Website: macys
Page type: delivery-shipping
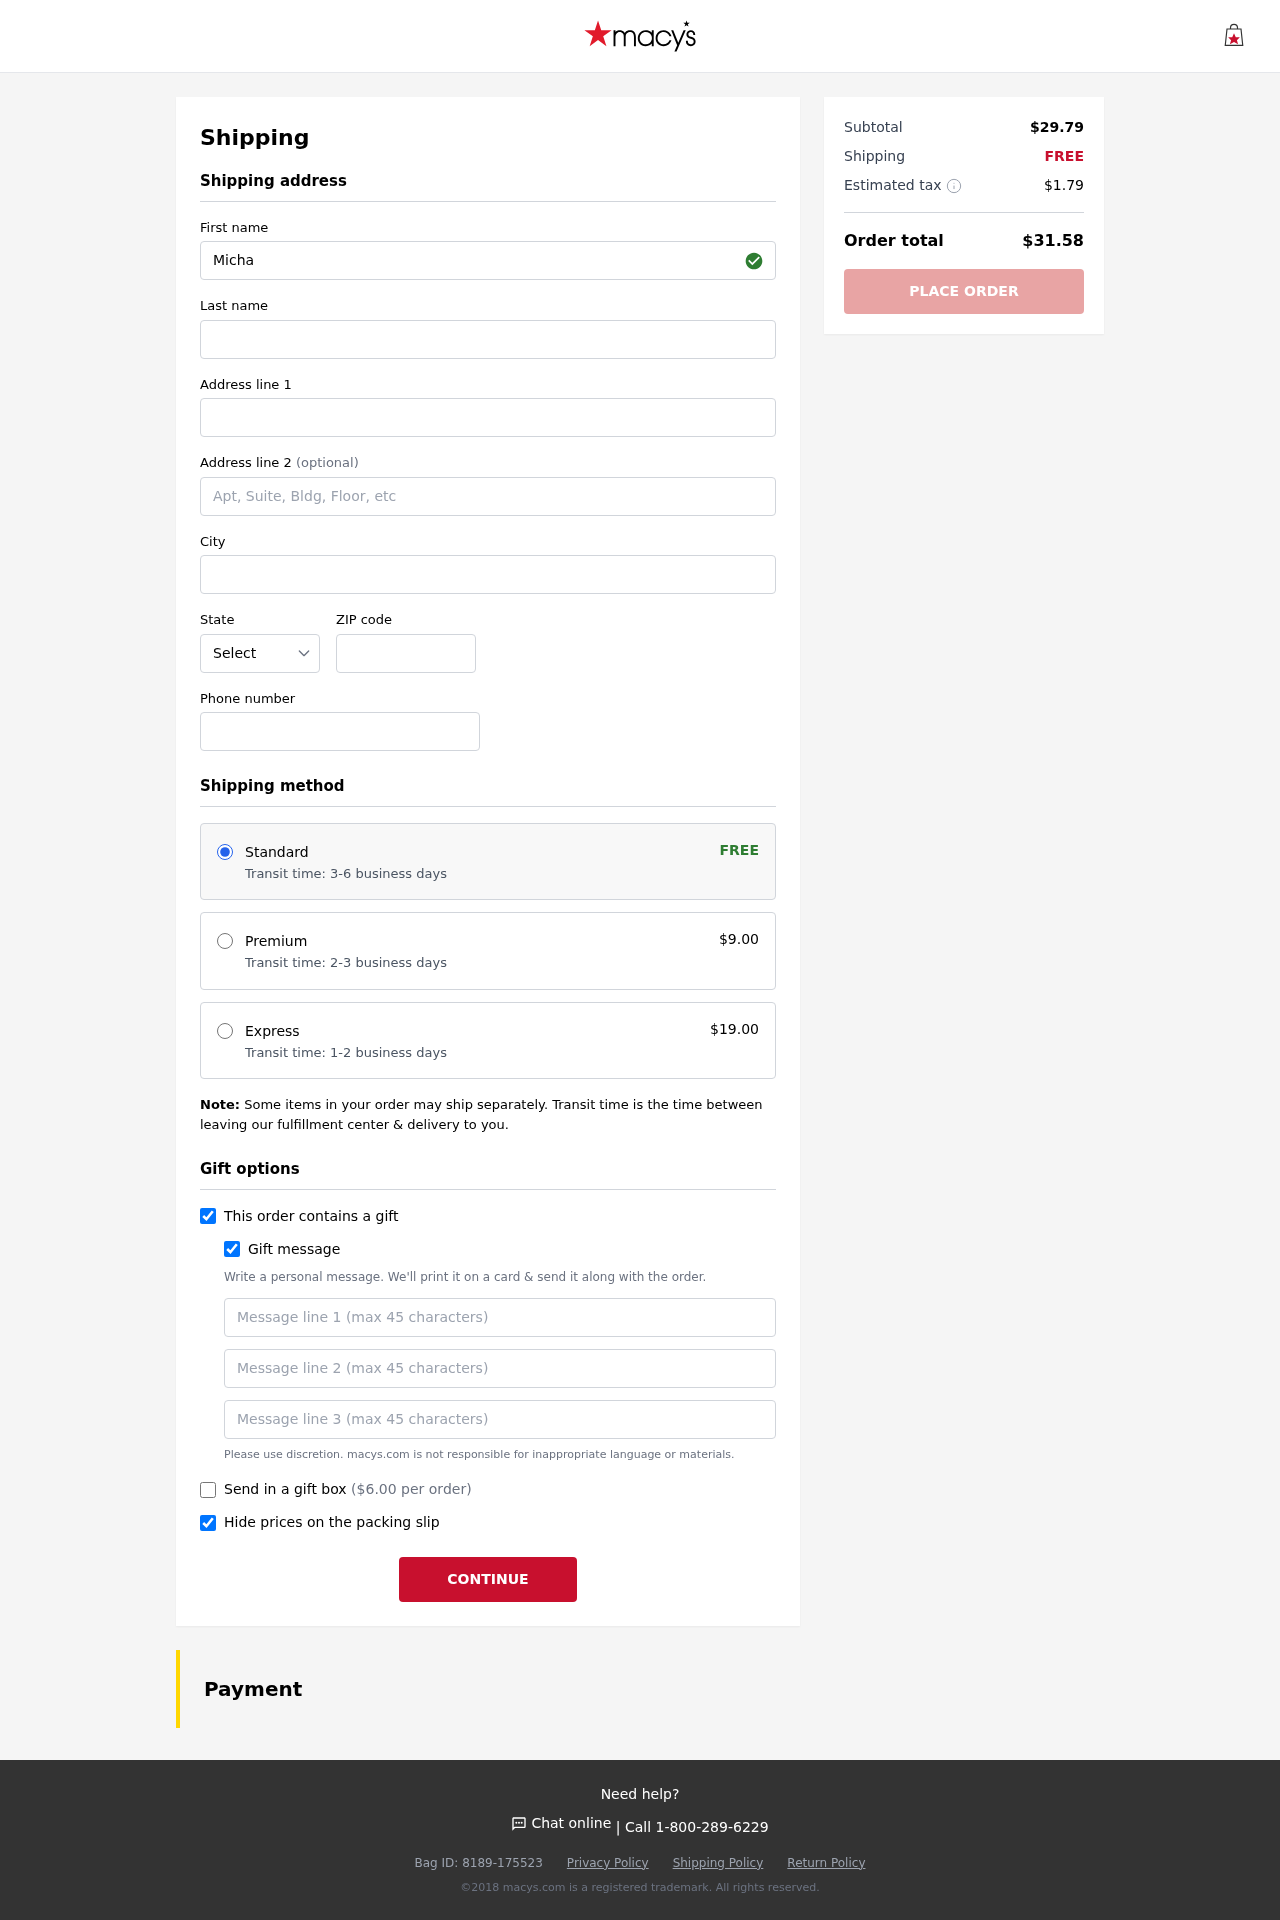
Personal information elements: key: PII_STATE_ABBR
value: MI
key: PII_FIRSTNAME
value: Michael
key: PII_LASTNAME
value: Walker
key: PII_STREET
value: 74075 Davis Loaf Suite 495
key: PII_CITY
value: Jessicamouth
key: PII_POSTCODE
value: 02304
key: PII_PHONE
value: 3152955491
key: PII_GIFT_MESSAGE
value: Happy birthday, Brett! I couldn't resist grabbing these gorgeous heels for you—I know how much you love stepping out in style. Can't wait to see you rock them at your party!  Michael
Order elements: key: ORDER_SHIPPING_STANDARD
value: Transit time: 3-6 business days
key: ORDER_SHIPPING_COST
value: FREE
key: ORDER_SHIPPING_PREMIUM
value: Transit time: 2-3 business days
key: ORDER_SHIPPING_PREMIUM_PRICE
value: $9.00
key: ORDER_SHIPPING_EXPRESS
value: Transit time: 1-2 business days
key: ORDER_SHIPPING_EXPRESS_PRICE
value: $19.00
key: ORDER_GIFT_BOX_PRICE
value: ($6.00 per order)
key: ORDER_SUBTOTAL
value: $29.79
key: ORDER_SHIPPING_COST2
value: FREE
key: ORDER_TAX
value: $1.79
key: ORDER_TOTAL
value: $31.58